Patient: sex M, age 69
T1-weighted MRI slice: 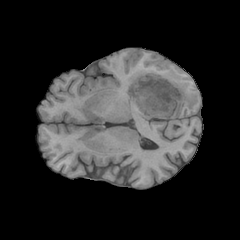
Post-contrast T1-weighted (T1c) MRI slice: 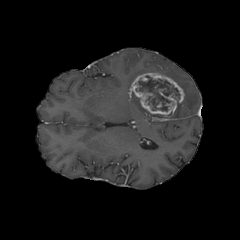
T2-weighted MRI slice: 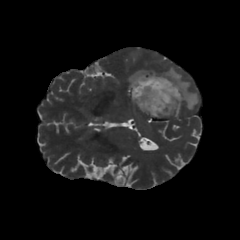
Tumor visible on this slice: yes
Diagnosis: Glioblastoma, IDH-wildtype
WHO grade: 4